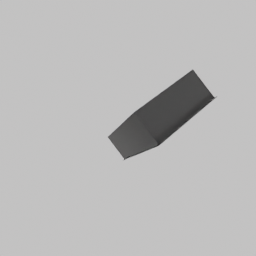
Label: electronics